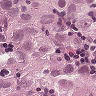
Metastatic tissue present: yes